Question:
How do I add another column with a moving difference of Column2?
For Example: I want to add a column where it will have the following values: (0,-372706.6,-284087.1, -119883.7, etc.)
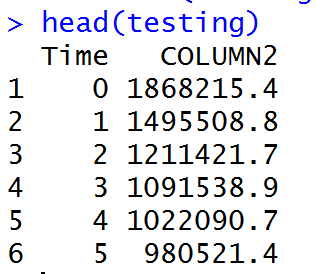
Answer: Here's a way to go about it.
'''
## For a small dataset
x <- data.frame(matrix(nrow=7,ncol=2,c(0,12,1,10,2,9.5,3,8,4,7,5,5,6,2),byrow = T))
names(x) <- c("Time","Count")
x[1,"Diff"] <- NA
x[2:nrow(x),"Diff"] <- rev(diff(rev(x$Count)))
'''
There is a way to do it with the 'plyr' package as well.